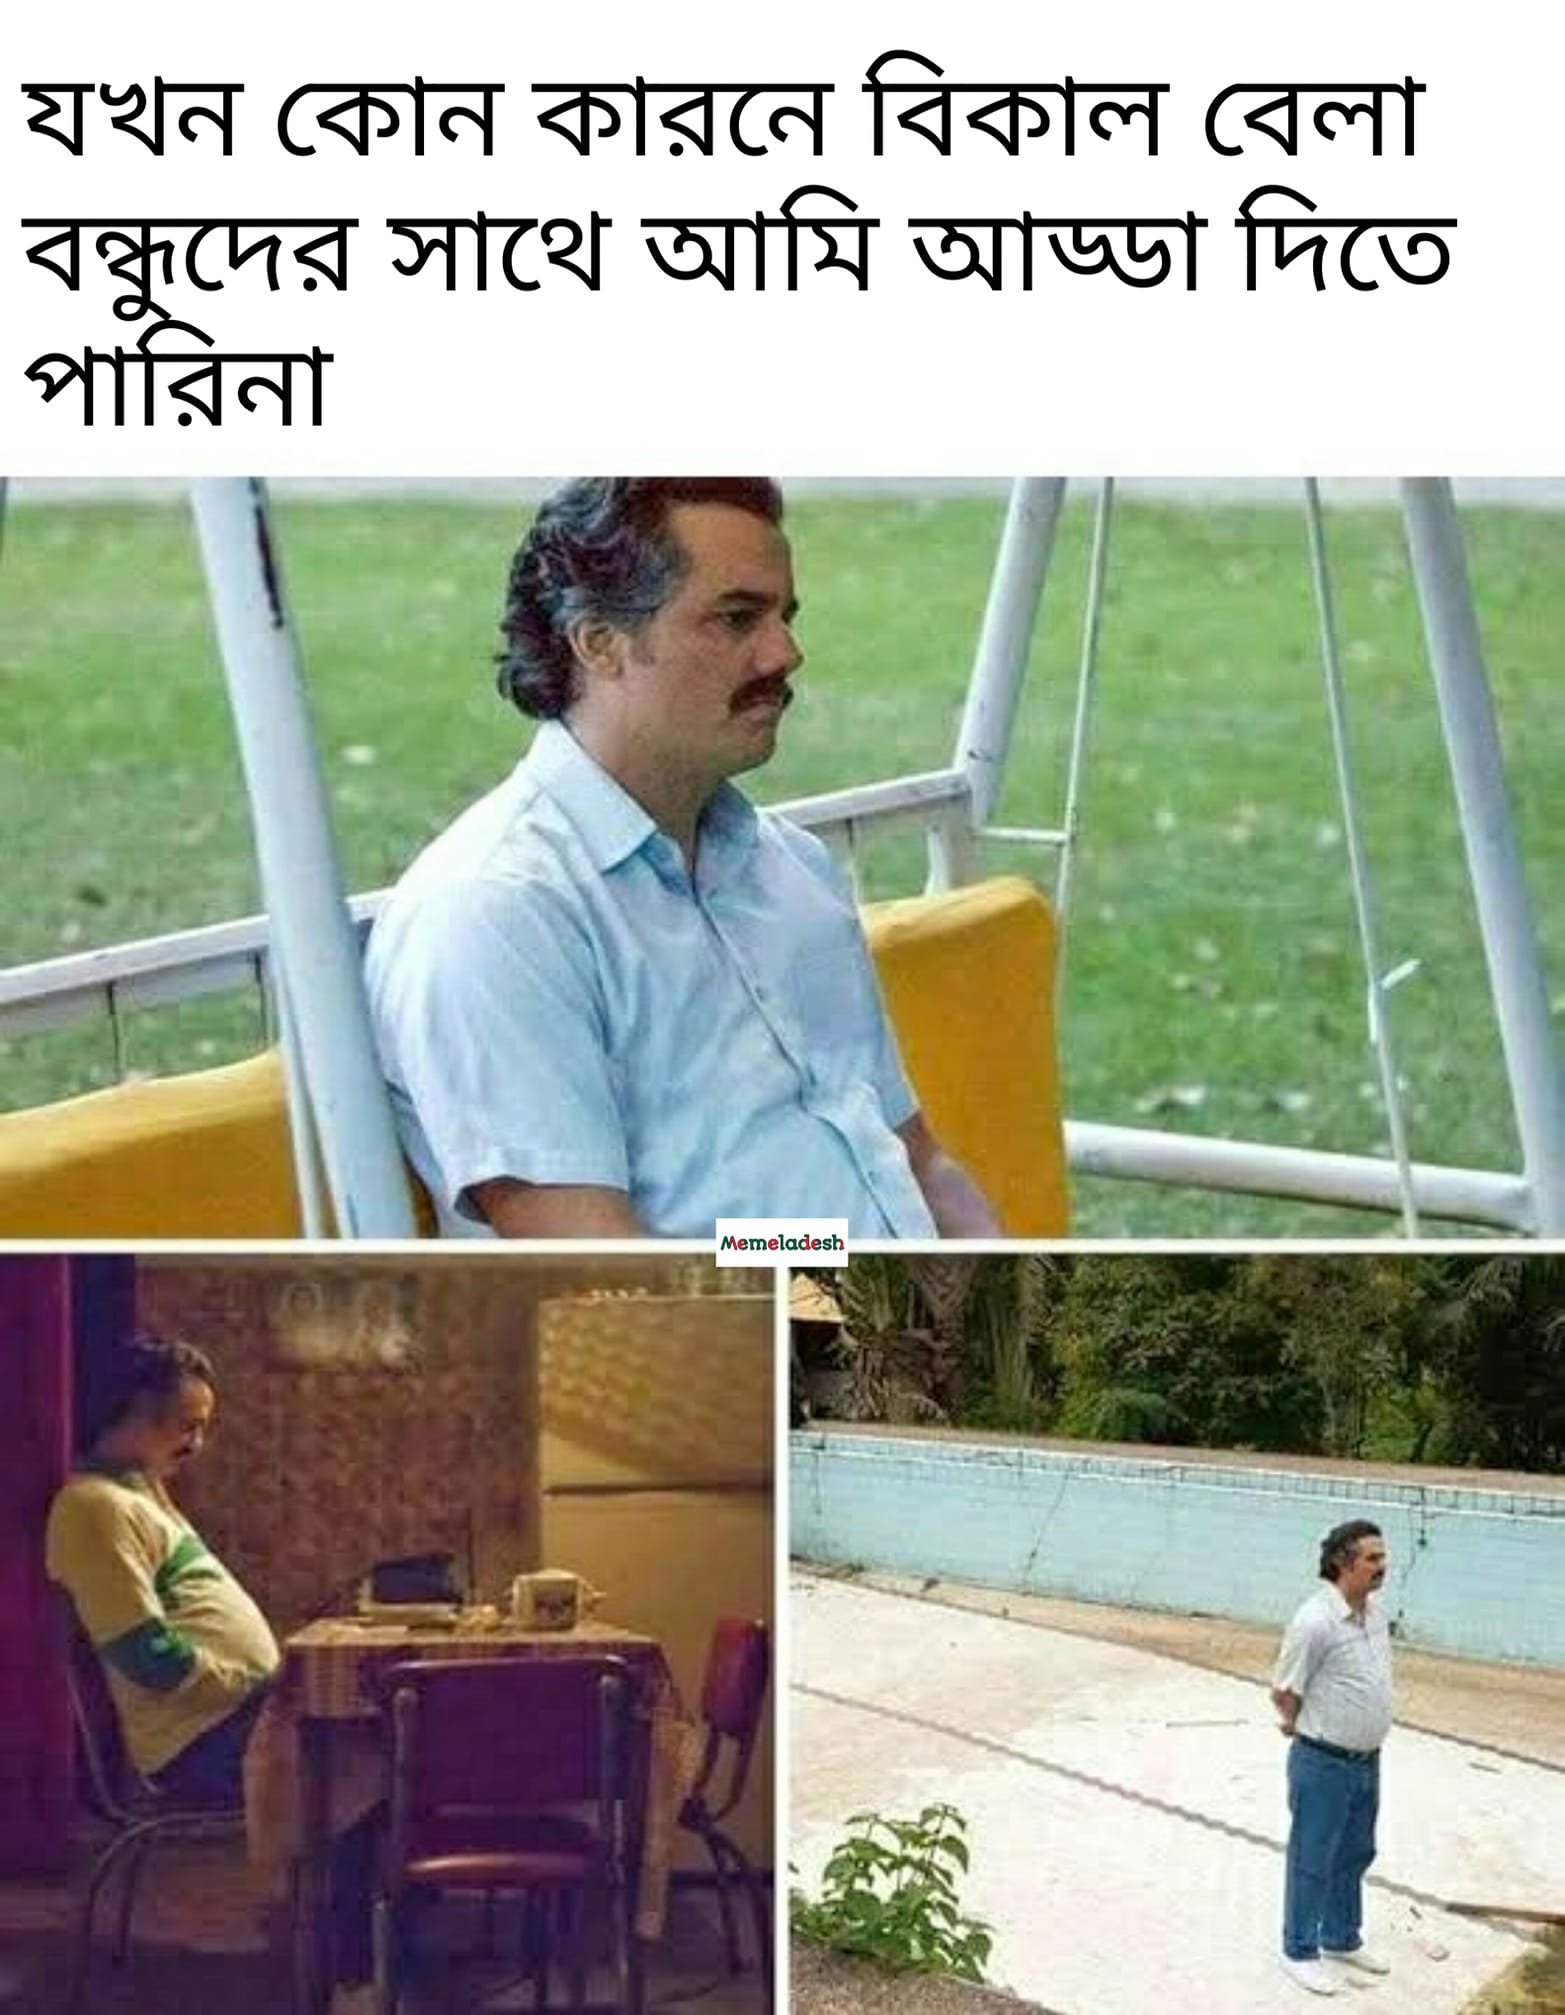
Caption: যখন কোন কারনে বিকাল বেলা বন্ধুদের সাথে আমি আড্ডা দিতে পারিনা
Label: non-hate